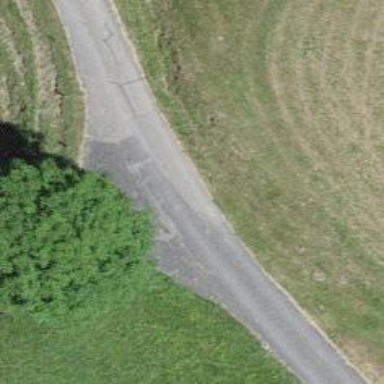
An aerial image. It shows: Passing place on the road.